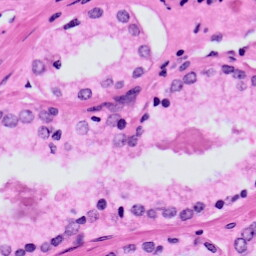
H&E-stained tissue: Prostate